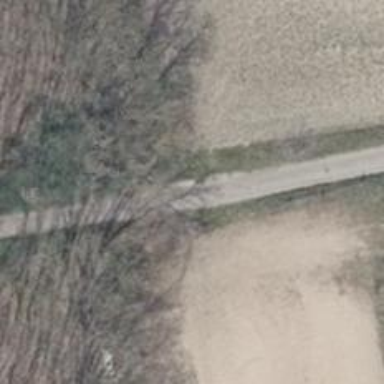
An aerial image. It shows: Paved residential road.